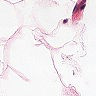
Metastatic tissue present: no